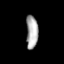
Tissue: lung
Cell type: Fibroblasts
Senescence score: 0.5476
Nuclear area (px): 386
Mean DAPI intensity: 170.438